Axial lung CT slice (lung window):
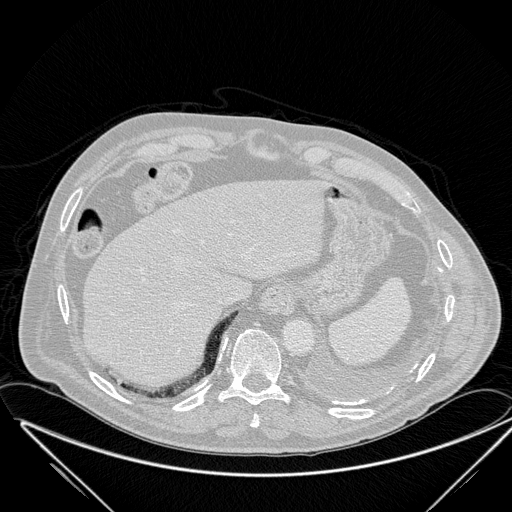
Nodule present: no